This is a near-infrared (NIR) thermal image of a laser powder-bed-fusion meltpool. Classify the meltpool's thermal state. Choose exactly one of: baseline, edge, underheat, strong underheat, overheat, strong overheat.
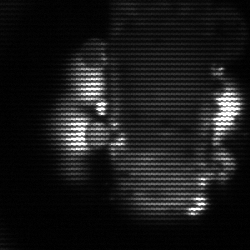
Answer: strong underheat